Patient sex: M
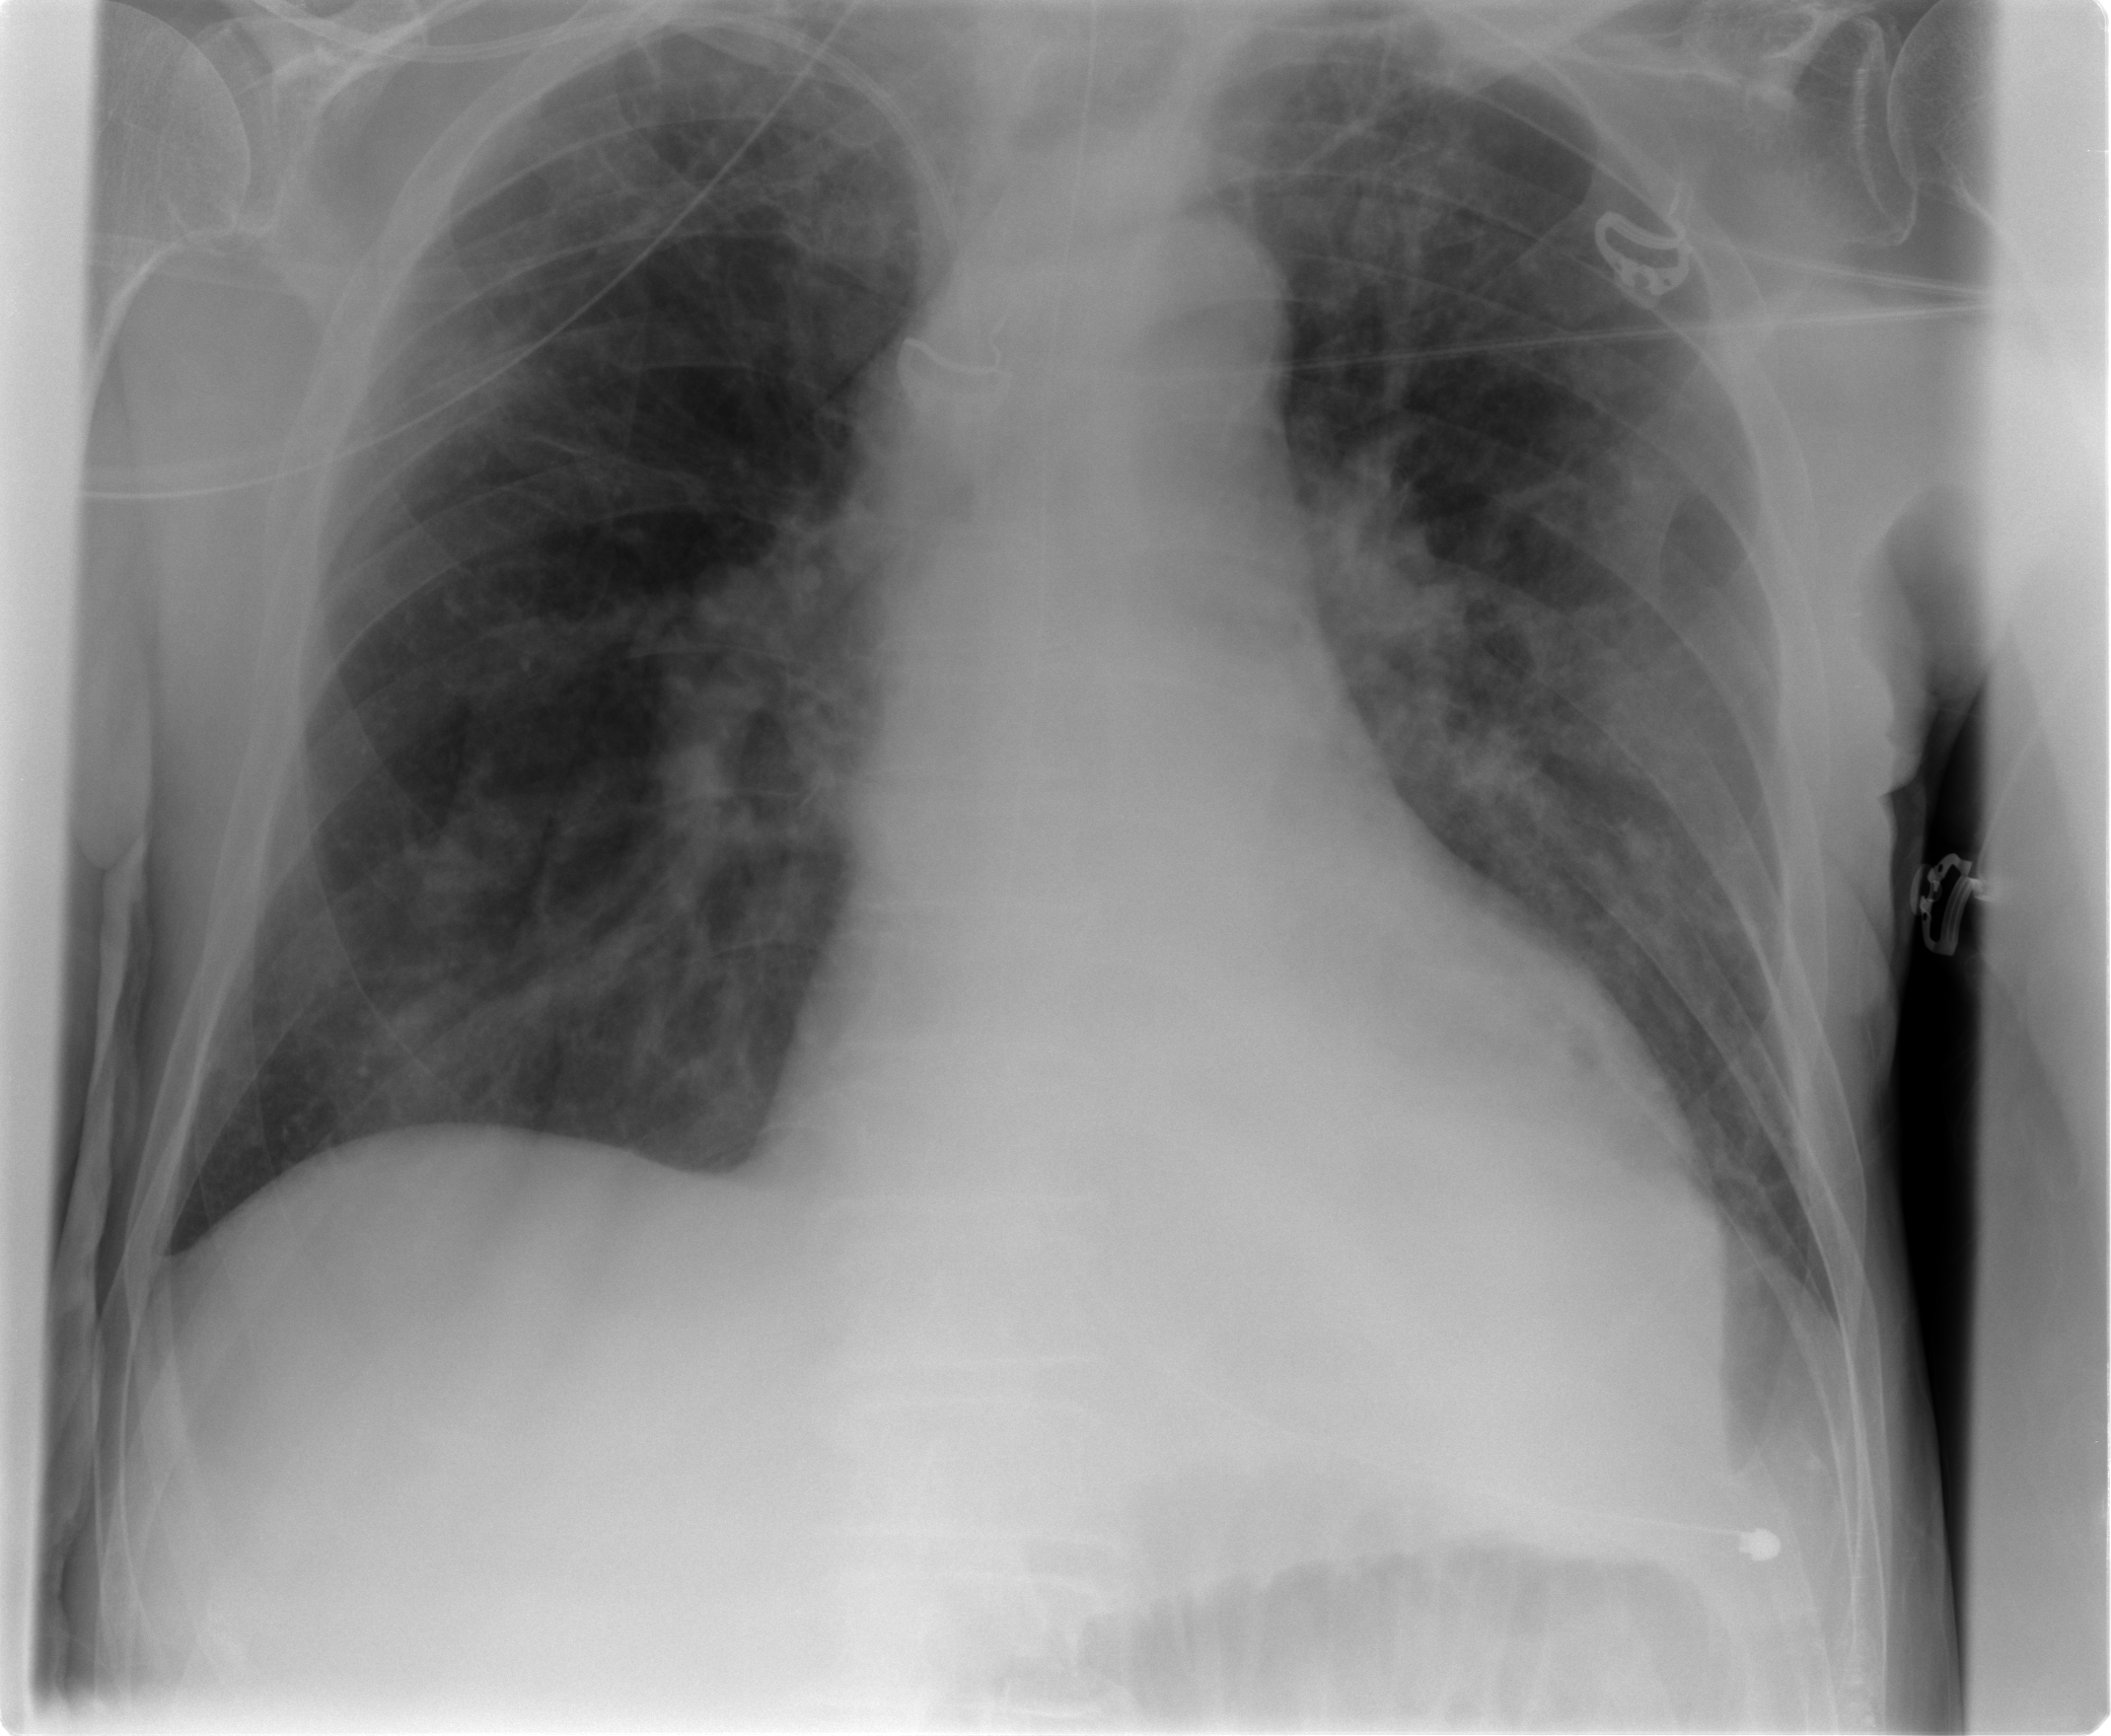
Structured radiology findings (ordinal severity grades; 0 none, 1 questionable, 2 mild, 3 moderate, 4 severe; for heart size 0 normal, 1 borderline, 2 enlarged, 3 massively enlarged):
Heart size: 3
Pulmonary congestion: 2
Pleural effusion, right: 0
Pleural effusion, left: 0
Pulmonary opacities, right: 1
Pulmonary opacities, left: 2
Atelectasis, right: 2
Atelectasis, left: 1